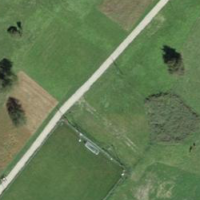
EUNIS habitat code: 24
Species observed at this site:
Lysandra coridon